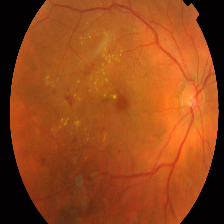
Diabetic retinopathy grade: Proliferative DR